Question: What is the best way to have a layout like this for an android app?

When the rownumber is even or 0, the row should have 2 columns.
Otherwise the row should have only 1 column
the rows have to be generated dynamically.
The cells should also have an image and some text in them.
What layout should i use: tablelayout or gridlayout? and which view?
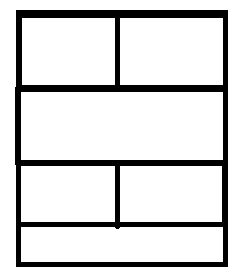
Answer: Use LinearLayout (vertical) as parent and LinearLayout (horizontal as children) and insde your children you can add one or two views based on your forloop count.
pseudo
'''
rootLL = createLinearLayout(vertical)
for (int i=0;i<10;i++)
{
childLL = createLinearLayout(horizontal)
view1 = createView()
view1.setWeight(1)
childLL.addChild(view1)
if (i%2==0)
{
view2 = createView()
view2.setWeight(1)
childLL.addChild(view2)
}
rootLL.addChild(childLL)
}
'''